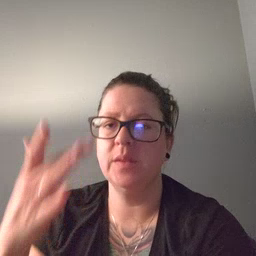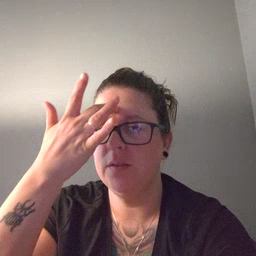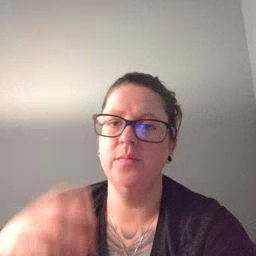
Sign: sick